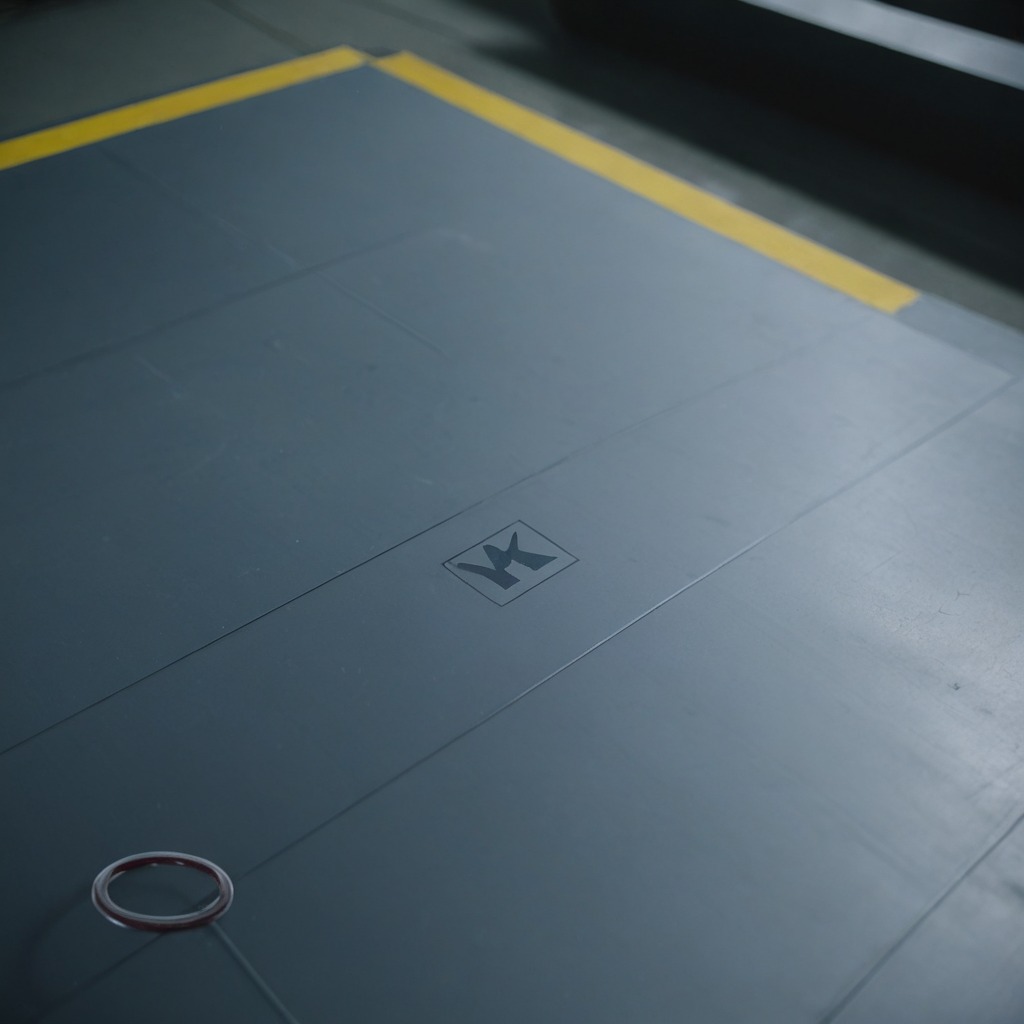
A rubber O-ring is lying on the toolbox surface.